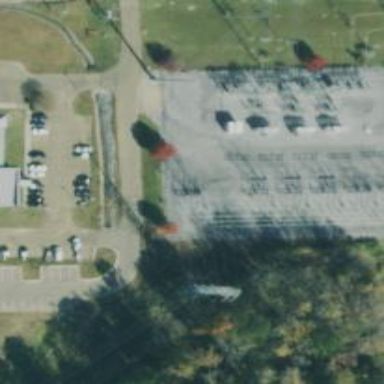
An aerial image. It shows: Distribution power substation secured by fence.